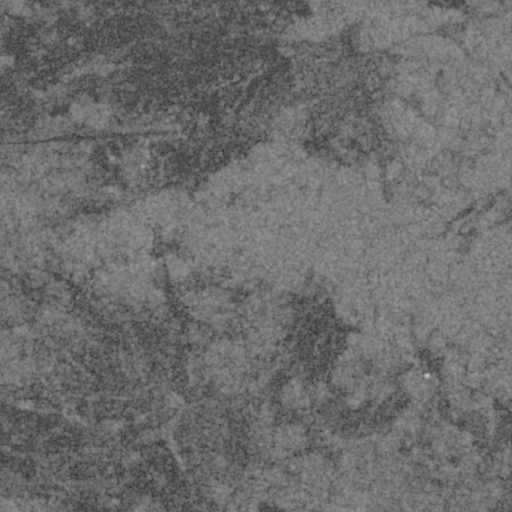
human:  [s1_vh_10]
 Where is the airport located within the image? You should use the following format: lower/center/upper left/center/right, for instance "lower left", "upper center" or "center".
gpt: The airport is located in the upper left of the image.
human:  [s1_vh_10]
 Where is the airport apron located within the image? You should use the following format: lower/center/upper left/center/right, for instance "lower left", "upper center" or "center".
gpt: The airport apron is located in the upper left of the image.
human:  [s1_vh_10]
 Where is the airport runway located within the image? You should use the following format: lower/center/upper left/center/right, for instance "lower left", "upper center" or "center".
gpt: The airport runway is located in the upper left of the image.
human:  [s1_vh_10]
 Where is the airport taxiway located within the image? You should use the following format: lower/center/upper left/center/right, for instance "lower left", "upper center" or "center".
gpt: The airport taxiway is located in the upper left of the image.
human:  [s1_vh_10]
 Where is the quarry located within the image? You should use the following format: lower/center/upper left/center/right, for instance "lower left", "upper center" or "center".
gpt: The quarry is located in the lower left of the image.
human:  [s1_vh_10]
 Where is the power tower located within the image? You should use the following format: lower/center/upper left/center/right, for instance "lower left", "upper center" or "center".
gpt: There is no power tower in the image.

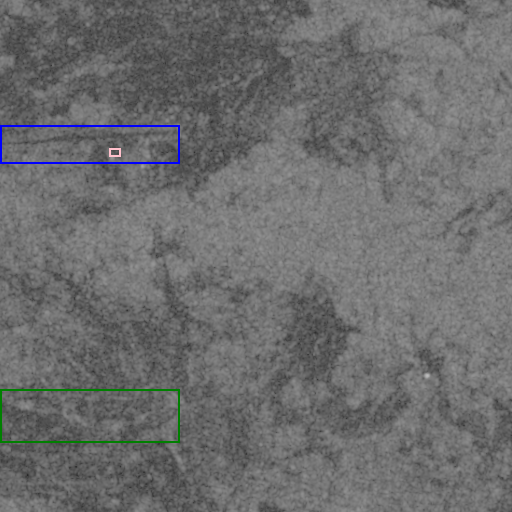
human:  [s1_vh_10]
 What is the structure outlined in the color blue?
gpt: The structure outlined in blue is an airport.
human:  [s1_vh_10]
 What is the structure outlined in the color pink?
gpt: The structure outlined in pink is an airport apron.
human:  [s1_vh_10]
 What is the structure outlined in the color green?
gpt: The structure outlined in green is a quarry.
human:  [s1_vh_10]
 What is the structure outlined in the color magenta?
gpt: There is no magenta outline.